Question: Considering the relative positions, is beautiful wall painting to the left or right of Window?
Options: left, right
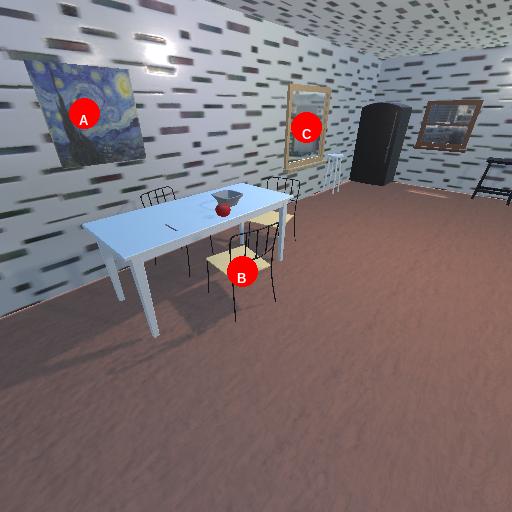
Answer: left